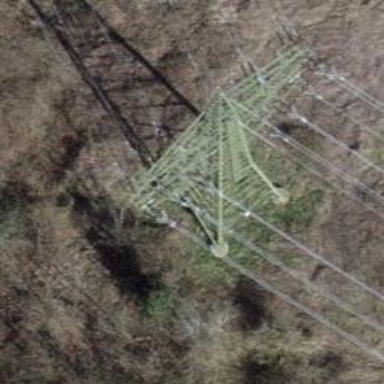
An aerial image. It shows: Power line is depicted.